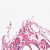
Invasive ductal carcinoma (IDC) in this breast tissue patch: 0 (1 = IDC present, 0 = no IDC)